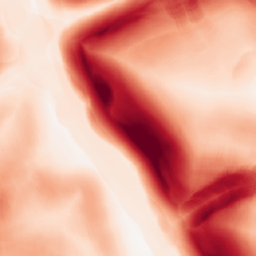
Category: morphological
Decomposition family: morphological_gradient
Decomposition parameters: size: 15
shape: disk
Upsampling method: area
Upsampling parameters: scale: 2
Upsampling scale: 2